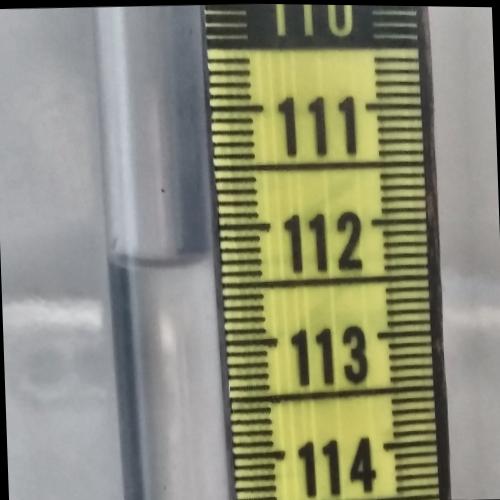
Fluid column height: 112.3 cm